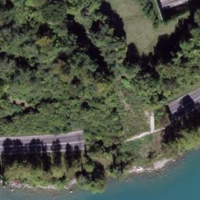
EUNIS habitat code: 41
Species observed at this site:
Neottia ovata